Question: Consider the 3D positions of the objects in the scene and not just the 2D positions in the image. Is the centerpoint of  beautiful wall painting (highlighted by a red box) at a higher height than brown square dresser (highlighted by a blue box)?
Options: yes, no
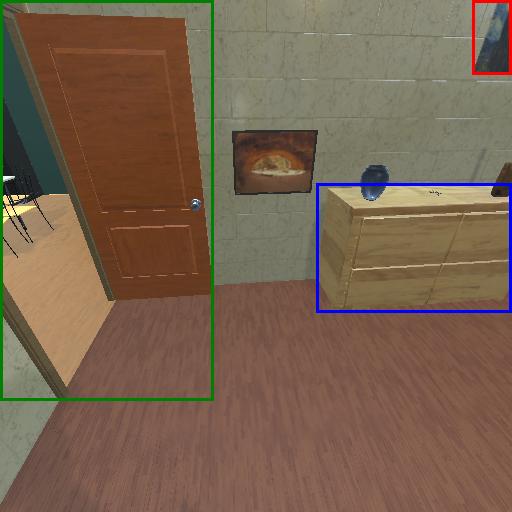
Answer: yes